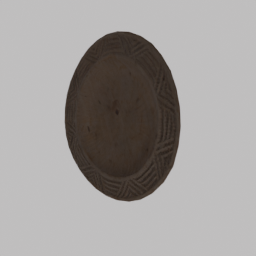
Label: decoration